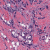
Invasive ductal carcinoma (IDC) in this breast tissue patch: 1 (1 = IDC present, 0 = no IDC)